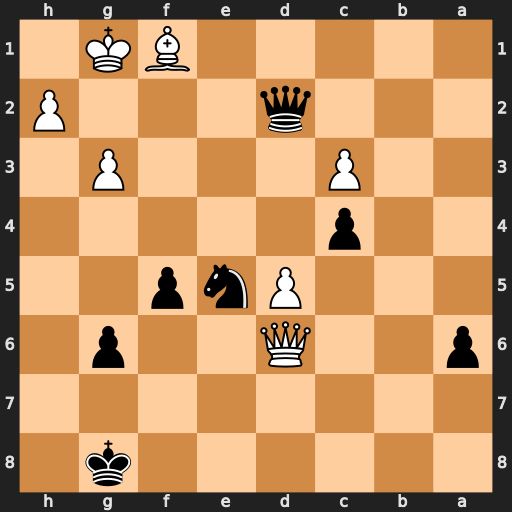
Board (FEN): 6k1/8/p2Q2p1/3Pnp2/2p5/2P3P1/3q3P/5BK1
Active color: b
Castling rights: -
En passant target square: -
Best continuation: Nf3+ Kh1 Qxh2#